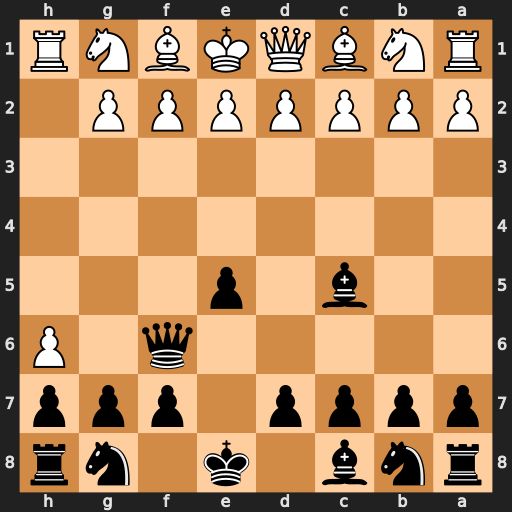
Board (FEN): rnb1k1nr/pppp1ppp/5q1P/2b1p3/8/8/PPPPPPP1/RNBQKBNR
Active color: b
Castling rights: KQkq
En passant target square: -
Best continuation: Qxf2#